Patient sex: M
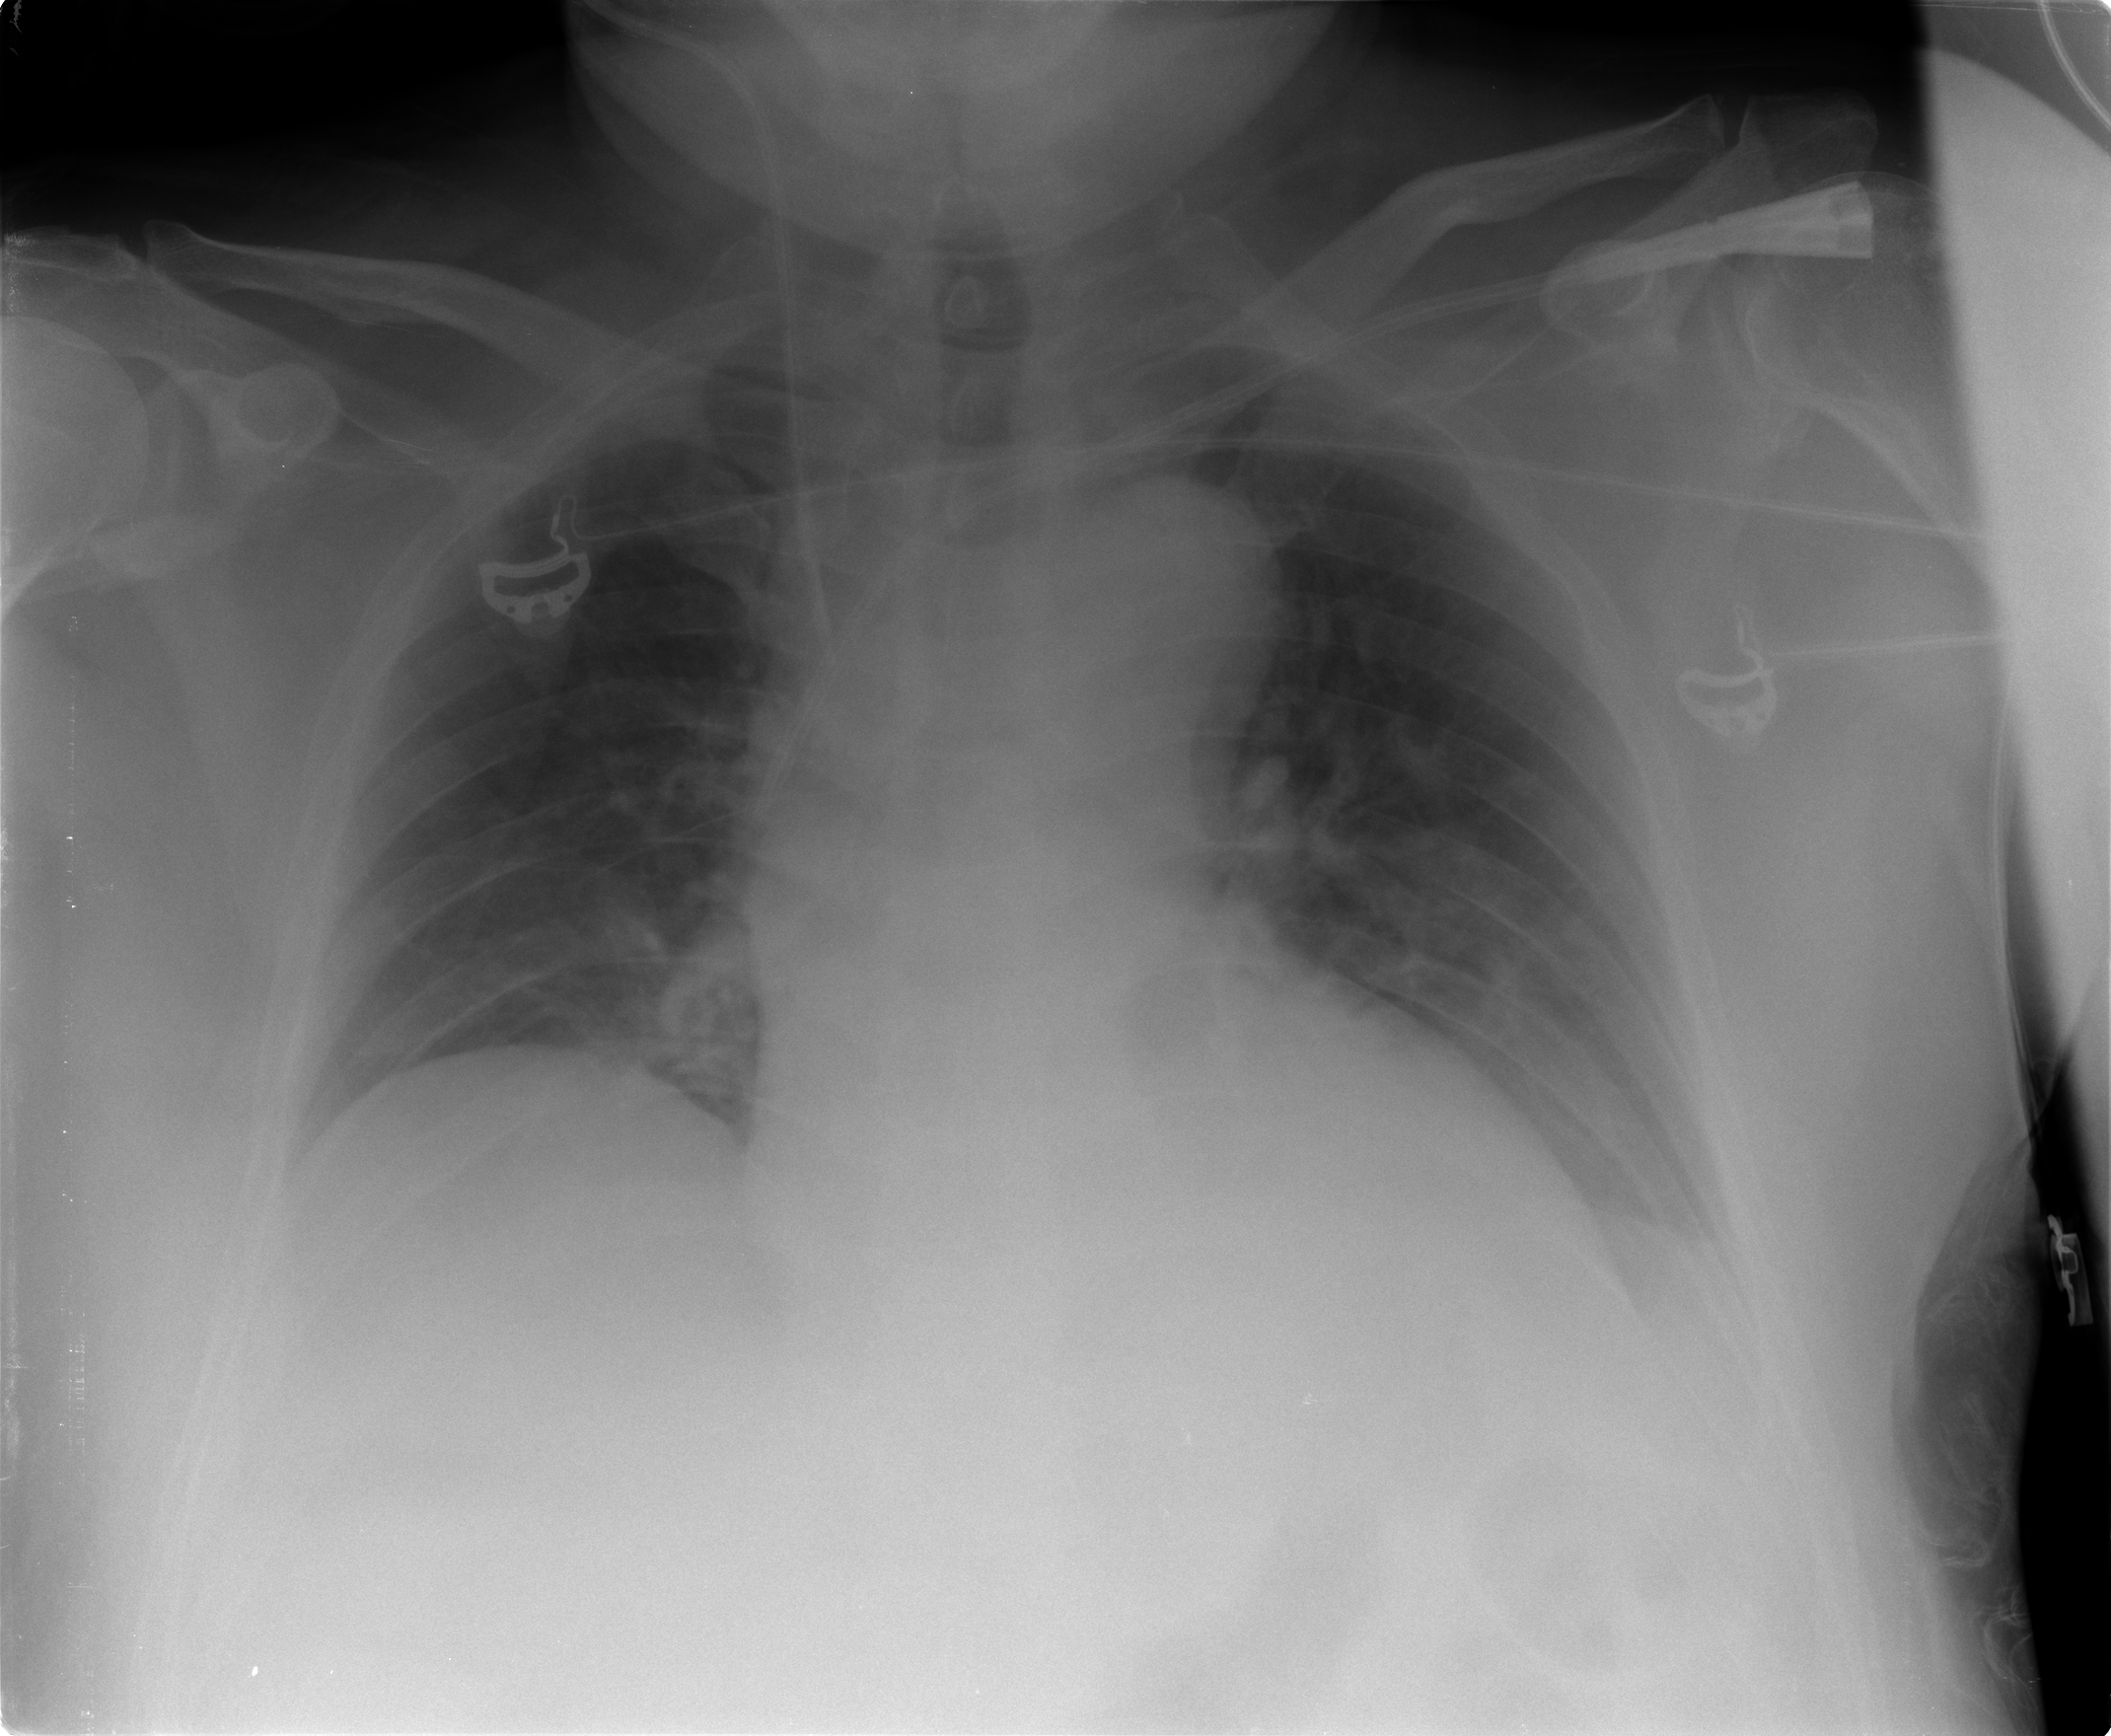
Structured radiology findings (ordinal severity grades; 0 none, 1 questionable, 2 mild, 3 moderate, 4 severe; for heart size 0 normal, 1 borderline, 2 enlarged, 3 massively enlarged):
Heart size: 2
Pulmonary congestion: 1
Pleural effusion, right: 0
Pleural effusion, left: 1
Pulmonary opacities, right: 0
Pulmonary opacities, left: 0
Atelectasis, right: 2
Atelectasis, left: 2